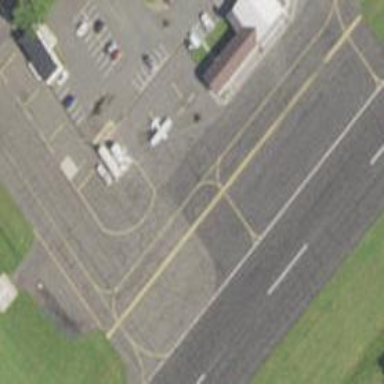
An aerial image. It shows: Image of taxiway at airport.